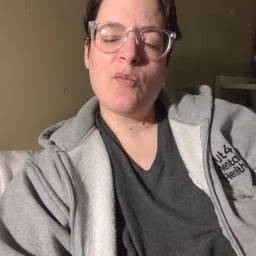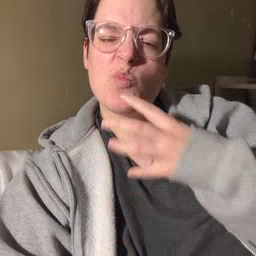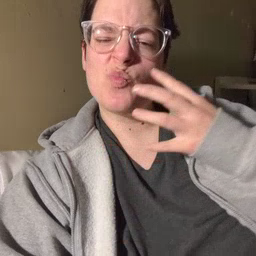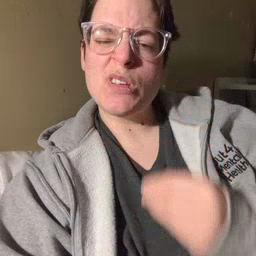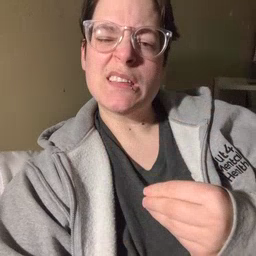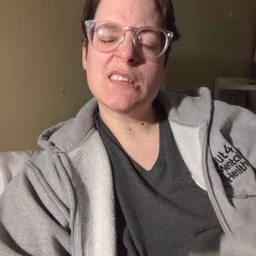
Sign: wet